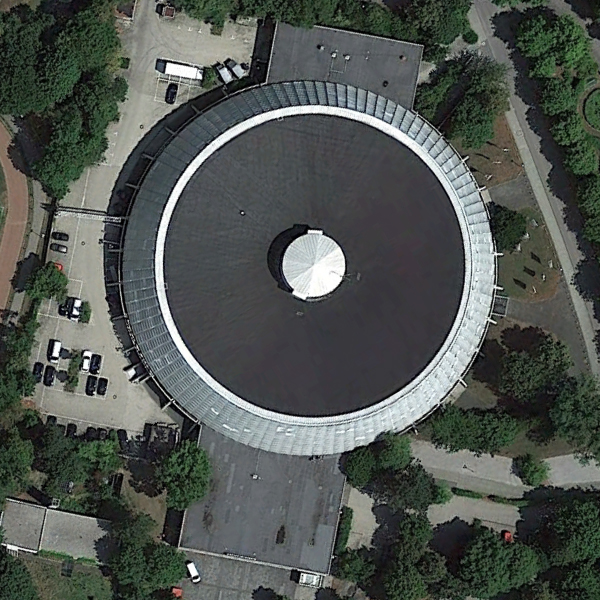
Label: Center